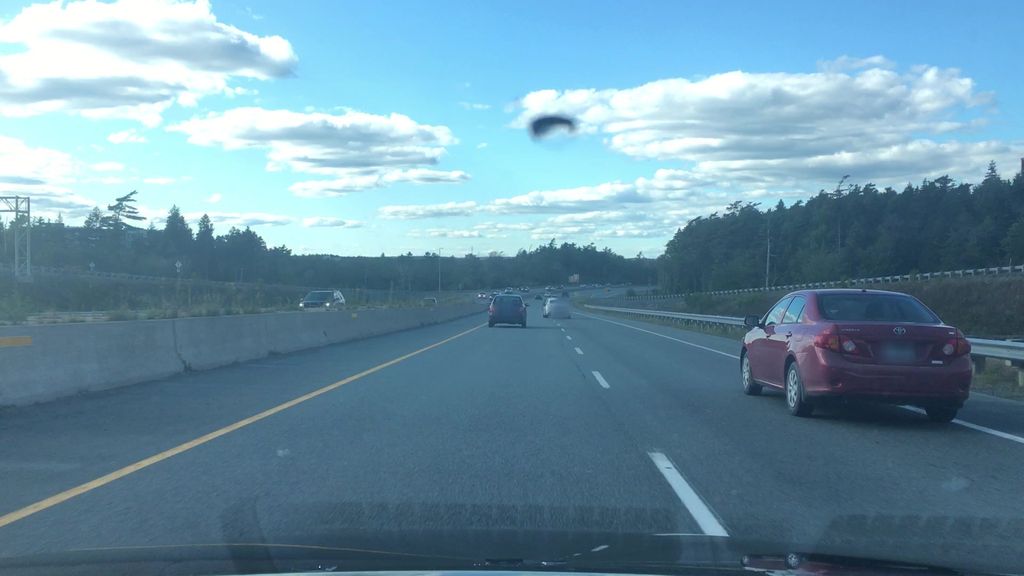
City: halifax